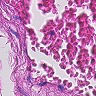
Metastatic tissue present: no